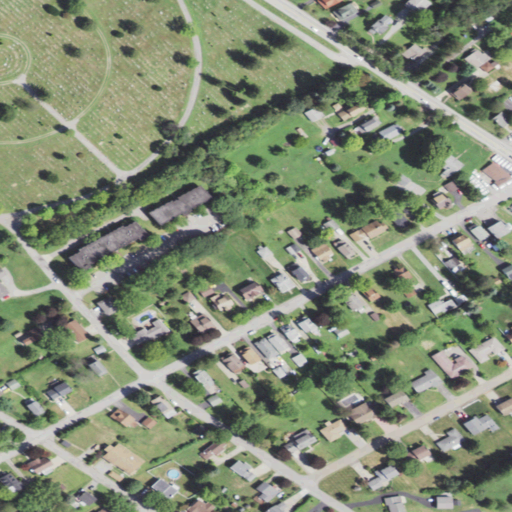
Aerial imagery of mountain in Pennsylvania named Steffens Hill containing open development, low intensity development, medium intensity development, high intensity development, and deciduous forest